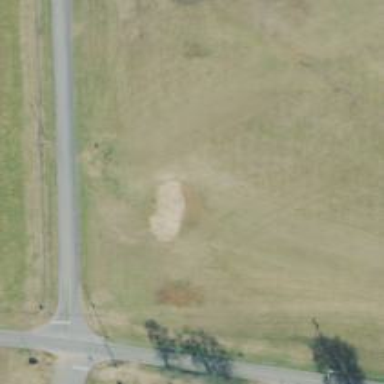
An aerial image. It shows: Disc golf hole.